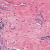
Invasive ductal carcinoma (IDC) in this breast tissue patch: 0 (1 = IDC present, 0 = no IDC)